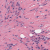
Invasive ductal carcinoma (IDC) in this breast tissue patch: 1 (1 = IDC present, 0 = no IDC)